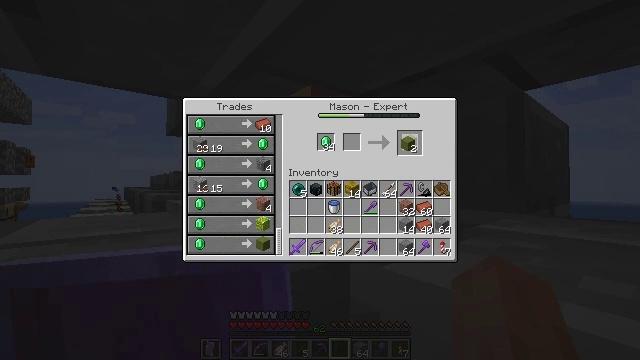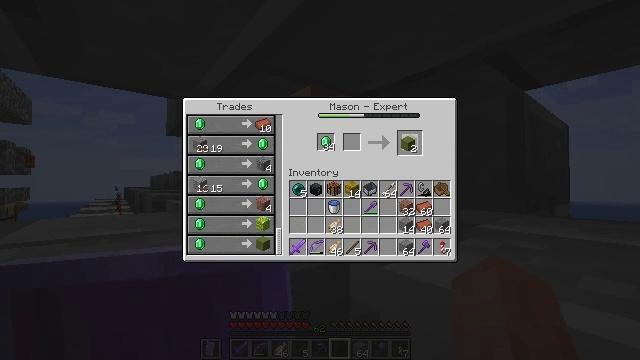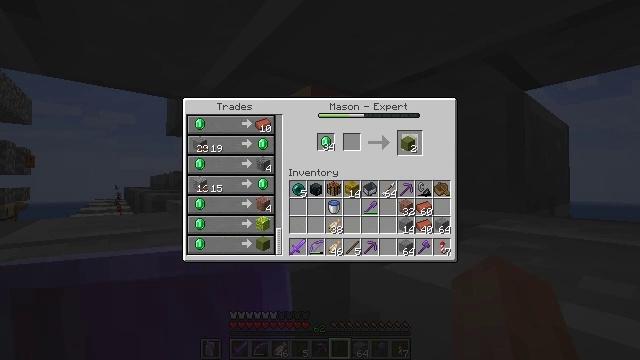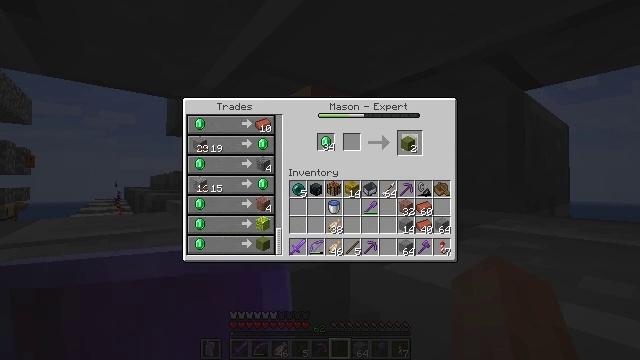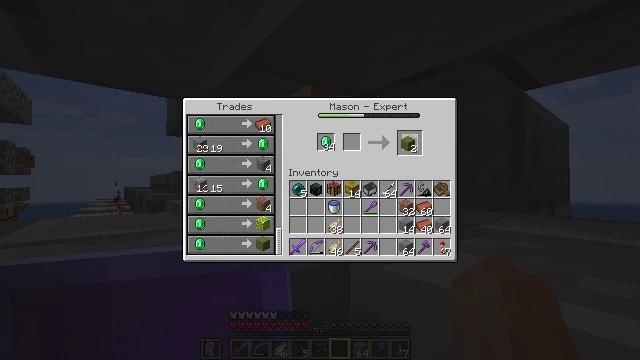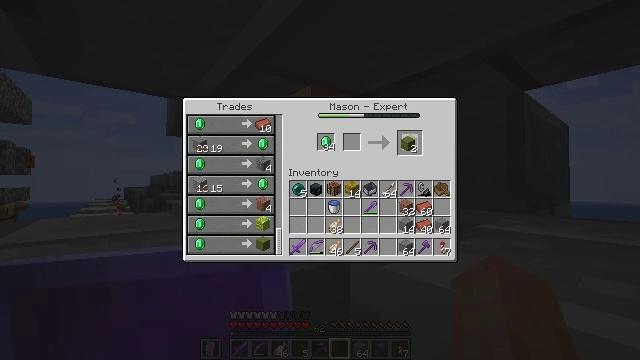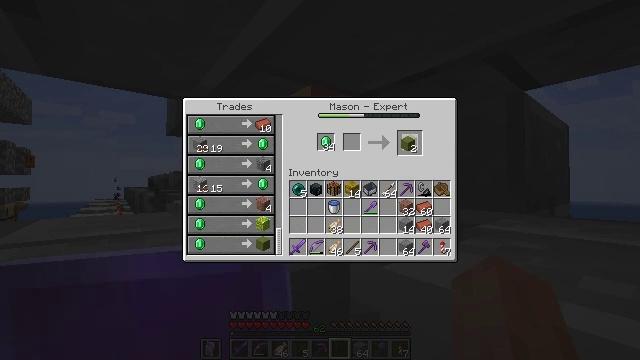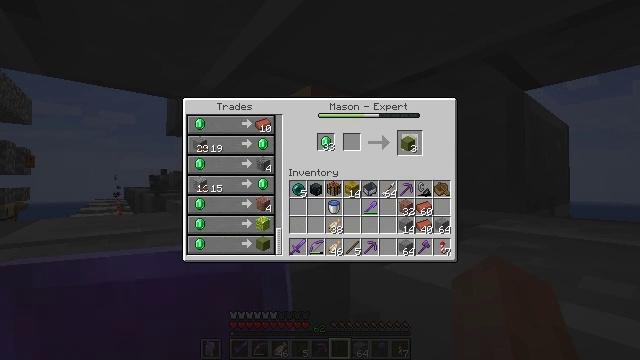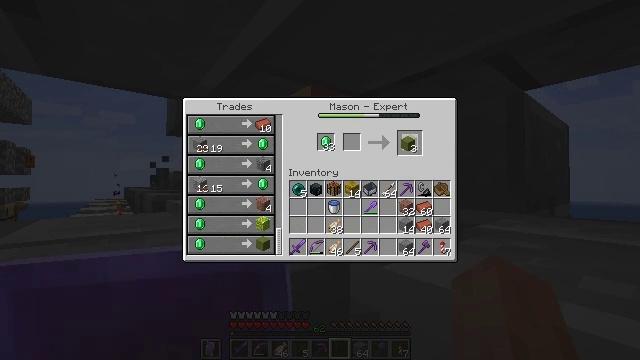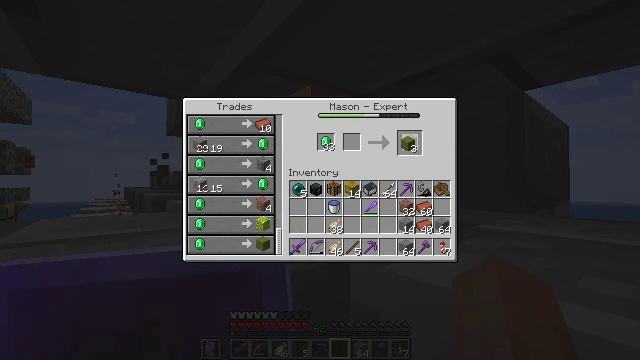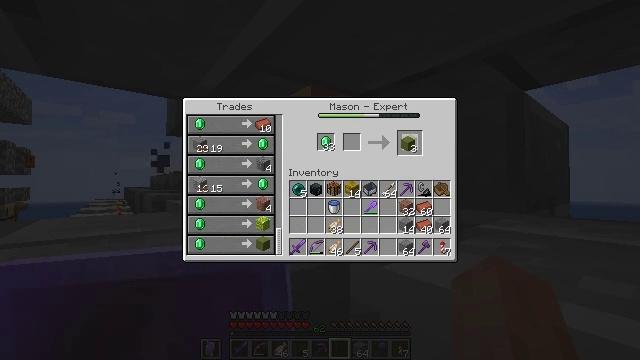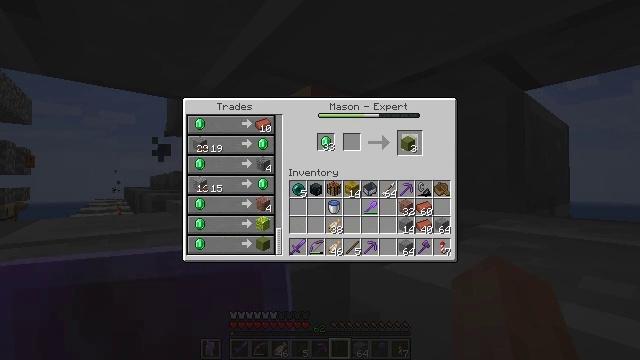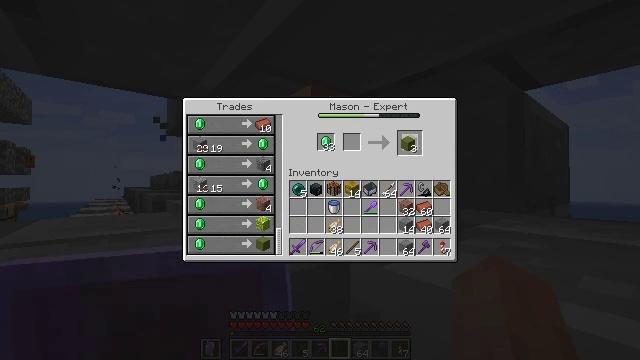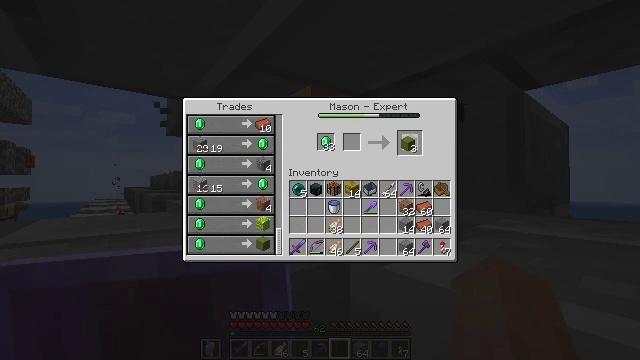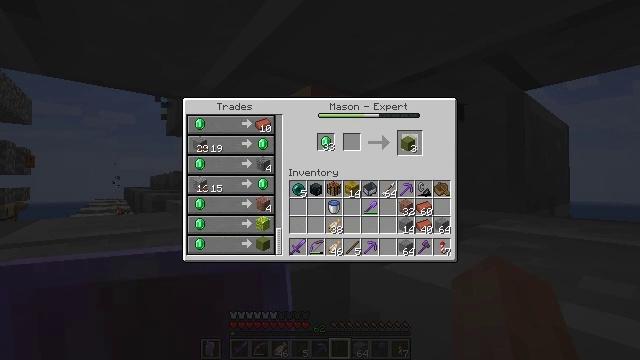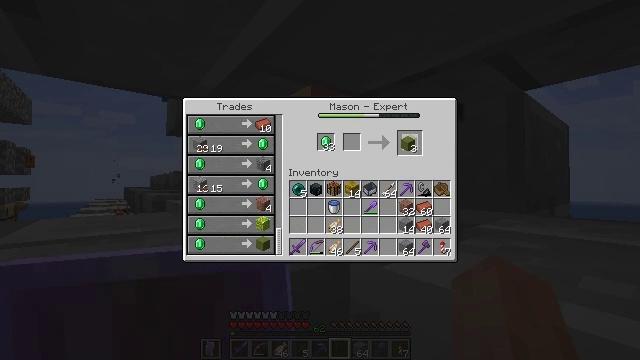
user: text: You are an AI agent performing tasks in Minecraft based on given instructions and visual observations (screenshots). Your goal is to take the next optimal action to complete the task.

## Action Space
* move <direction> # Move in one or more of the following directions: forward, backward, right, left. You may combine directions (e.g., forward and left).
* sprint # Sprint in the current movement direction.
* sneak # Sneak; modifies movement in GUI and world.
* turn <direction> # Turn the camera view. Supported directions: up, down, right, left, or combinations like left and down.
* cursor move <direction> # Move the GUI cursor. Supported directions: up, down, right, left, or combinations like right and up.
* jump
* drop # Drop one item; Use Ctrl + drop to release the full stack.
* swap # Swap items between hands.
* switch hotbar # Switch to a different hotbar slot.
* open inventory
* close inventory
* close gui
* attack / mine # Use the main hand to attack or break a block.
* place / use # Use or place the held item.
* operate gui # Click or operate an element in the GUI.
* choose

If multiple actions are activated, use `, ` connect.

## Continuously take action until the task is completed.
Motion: motion action
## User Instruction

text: craft item lime terracotta
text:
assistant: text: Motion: no_op
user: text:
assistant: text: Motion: no_op
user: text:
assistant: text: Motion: no_op
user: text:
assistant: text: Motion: attack / mine
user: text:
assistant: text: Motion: attack / mine
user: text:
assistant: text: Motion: attack / mine
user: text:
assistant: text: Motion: no_op
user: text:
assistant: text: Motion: no_op
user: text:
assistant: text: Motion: no_op
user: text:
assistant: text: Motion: no_op
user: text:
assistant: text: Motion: no_op
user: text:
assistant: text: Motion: no_op
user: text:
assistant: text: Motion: attack / mine
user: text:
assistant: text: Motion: attack / mine
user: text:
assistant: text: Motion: attack / mine
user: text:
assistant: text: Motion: no_op
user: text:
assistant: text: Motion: no_op
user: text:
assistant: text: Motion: no_op
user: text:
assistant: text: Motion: no_op
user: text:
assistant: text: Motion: no_op
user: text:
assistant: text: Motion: attack / mine
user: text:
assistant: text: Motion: attack / mine
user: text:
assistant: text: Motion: attack / mine
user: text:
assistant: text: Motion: attack / mine
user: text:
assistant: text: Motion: no_op
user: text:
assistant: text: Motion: no_op
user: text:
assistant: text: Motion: no_op
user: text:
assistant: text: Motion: no_op
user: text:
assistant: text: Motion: no_op
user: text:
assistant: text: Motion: no_op